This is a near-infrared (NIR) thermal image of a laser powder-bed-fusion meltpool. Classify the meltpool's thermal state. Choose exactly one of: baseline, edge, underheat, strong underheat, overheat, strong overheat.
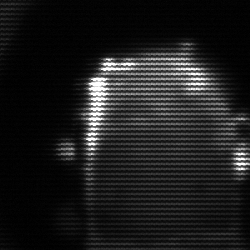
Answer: baseline